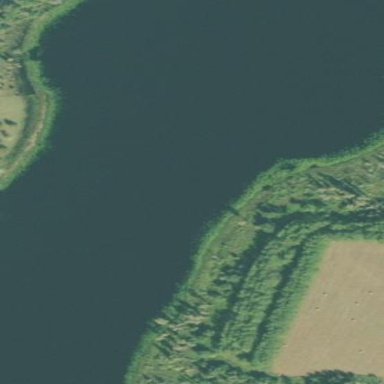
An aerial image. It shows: Lake with natural water.